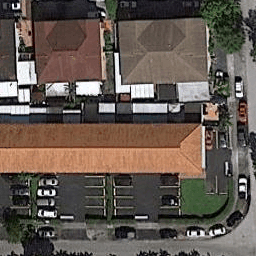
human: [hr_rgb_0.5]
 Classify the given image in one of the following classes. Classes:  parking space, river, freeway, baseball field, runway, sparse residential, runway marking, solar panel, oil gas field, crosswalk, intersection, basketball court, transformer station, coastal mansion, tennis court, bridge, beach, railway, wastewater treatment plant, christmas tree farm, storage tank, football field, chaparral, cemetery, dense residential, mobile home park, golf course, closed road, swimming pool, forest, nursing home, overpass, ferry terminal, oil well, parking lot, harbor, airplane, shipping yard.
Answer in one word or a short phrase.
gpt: dense residential